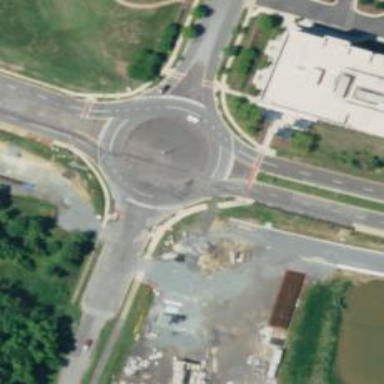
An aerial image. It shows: Tertiary road leading to roundabout.